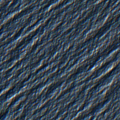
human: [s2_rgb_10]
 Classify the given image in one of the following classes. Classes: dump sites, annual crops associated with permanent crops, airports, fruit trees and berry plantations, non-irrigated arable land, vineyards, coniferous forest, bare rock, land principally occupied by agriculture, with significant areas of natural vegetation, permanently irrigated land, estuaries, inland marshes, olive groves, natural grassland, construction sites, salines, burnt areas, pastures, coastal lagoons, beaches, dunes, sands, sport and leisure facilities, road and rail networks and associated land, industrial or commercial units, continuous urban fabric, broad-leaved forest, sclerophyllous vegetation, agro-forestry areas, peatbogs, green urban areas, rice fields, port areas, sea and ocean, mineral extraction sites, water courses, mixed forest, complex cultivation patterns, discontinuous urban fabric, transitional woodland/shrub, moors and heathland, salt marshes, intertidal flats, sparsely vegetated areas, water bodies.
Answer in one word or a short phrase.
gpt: continuous urban fabric